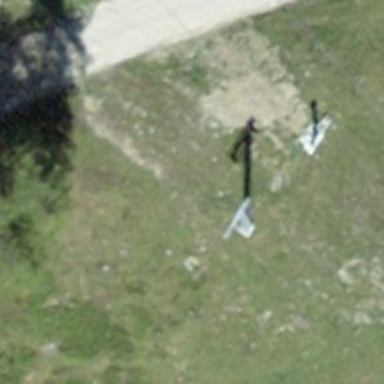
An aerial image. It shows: Pylon for aerialway.